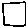
Label: square